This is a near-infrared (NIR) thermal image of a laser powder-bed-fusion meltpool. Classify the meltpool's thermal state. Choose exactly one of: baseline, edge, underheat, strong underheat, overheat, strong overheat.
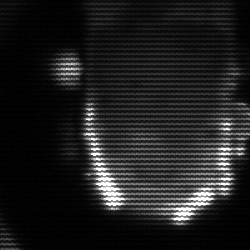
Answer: baseline